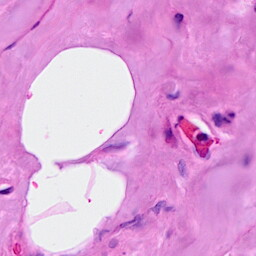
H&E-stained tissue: Breast